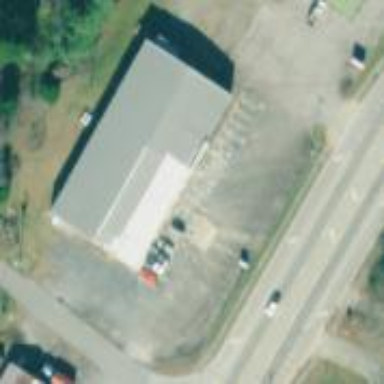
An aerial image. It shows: Building that houses furniture shop.